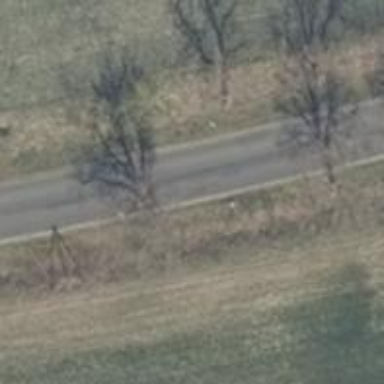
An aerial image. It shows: Row of deciduous broadleaved trees.